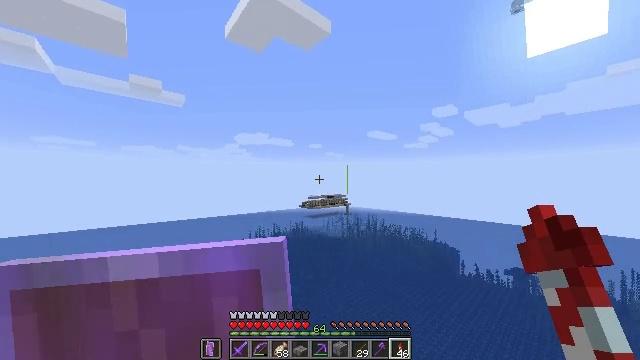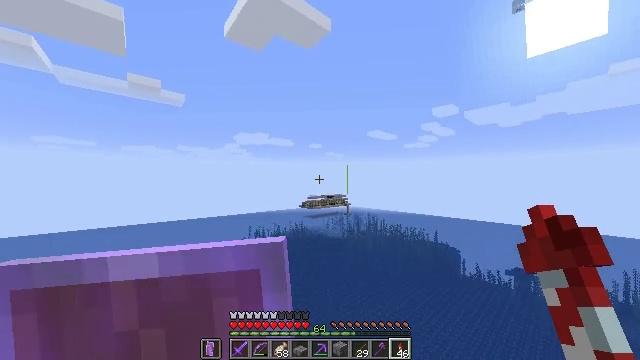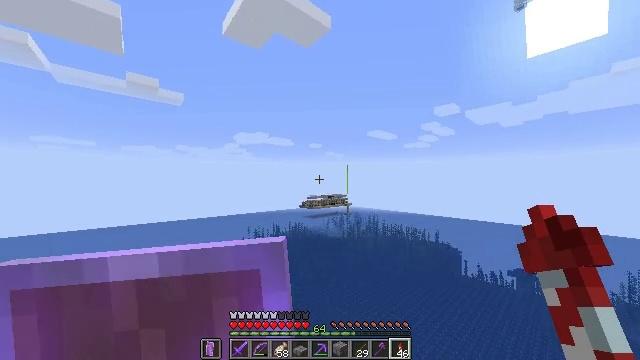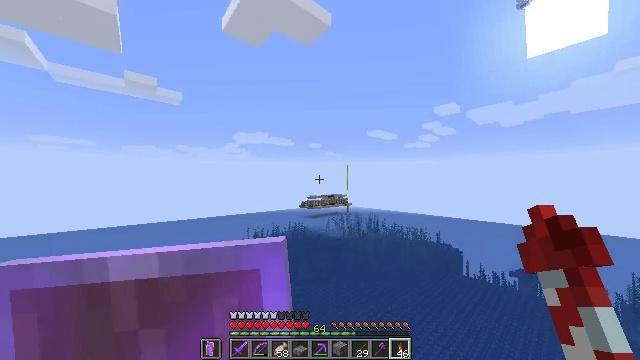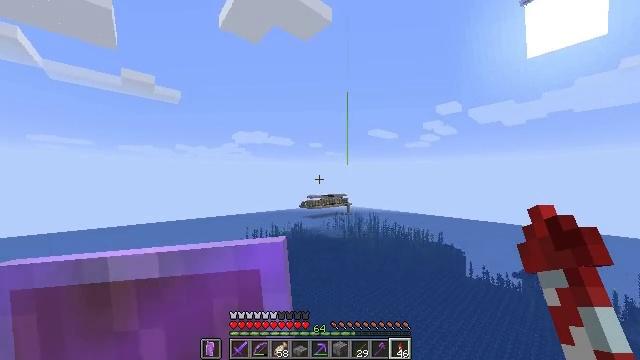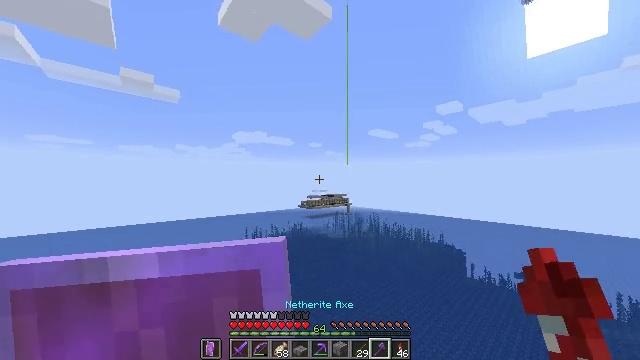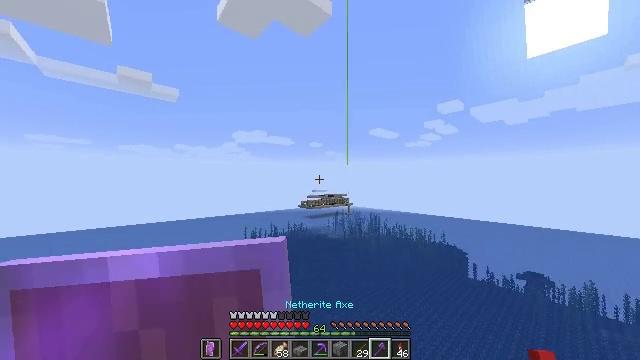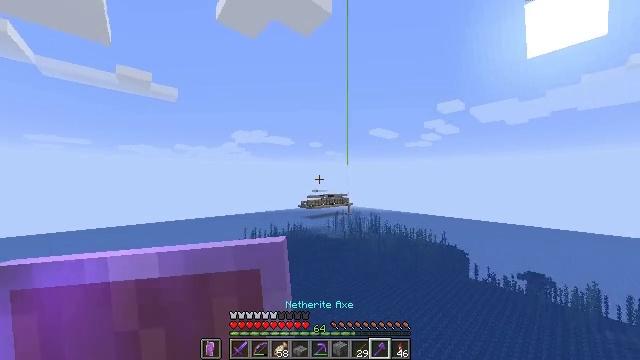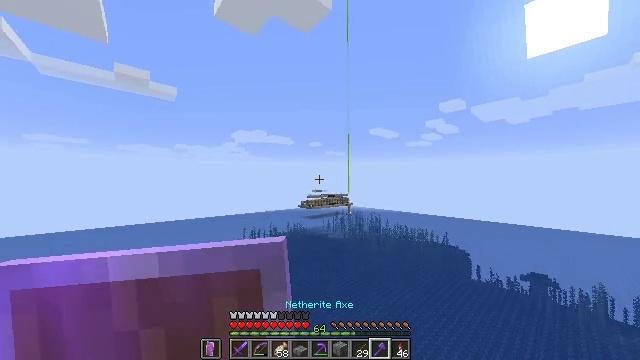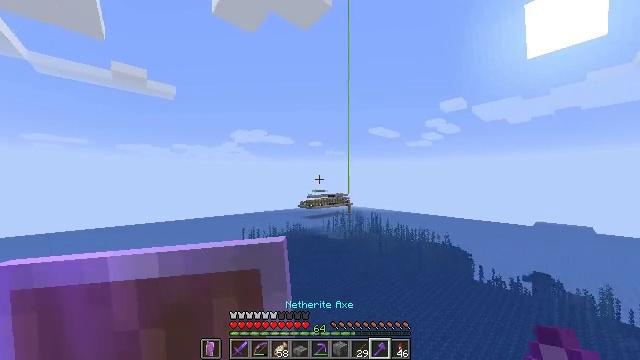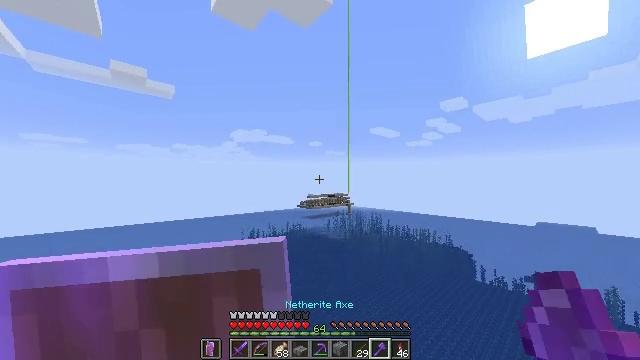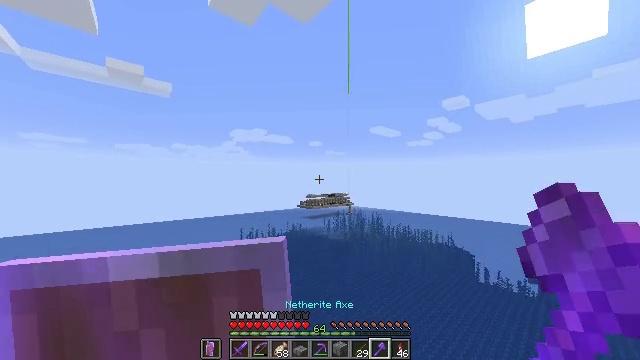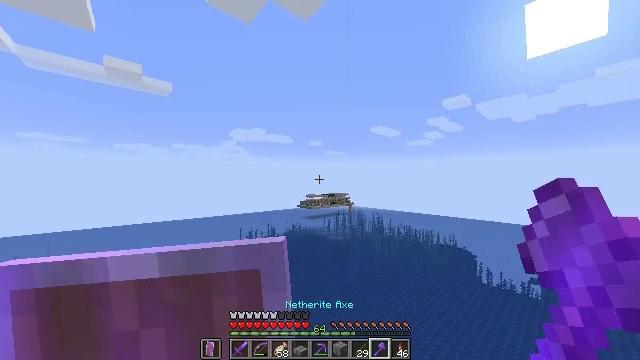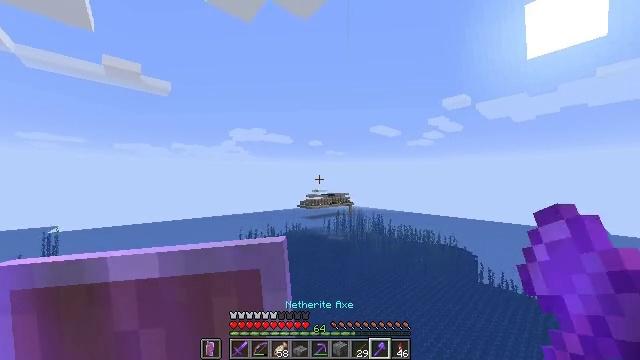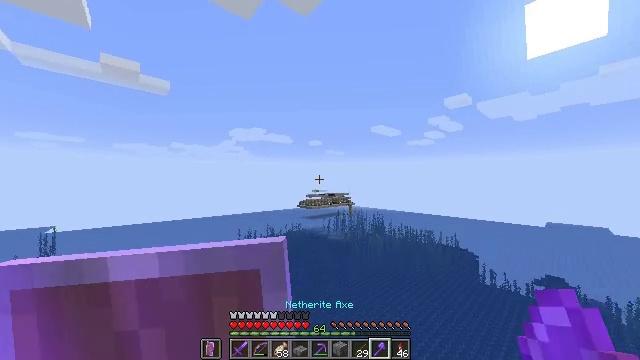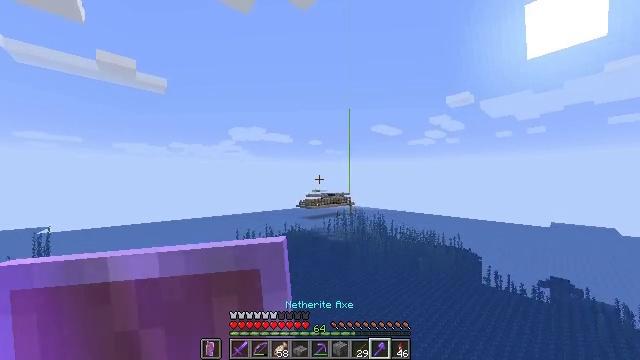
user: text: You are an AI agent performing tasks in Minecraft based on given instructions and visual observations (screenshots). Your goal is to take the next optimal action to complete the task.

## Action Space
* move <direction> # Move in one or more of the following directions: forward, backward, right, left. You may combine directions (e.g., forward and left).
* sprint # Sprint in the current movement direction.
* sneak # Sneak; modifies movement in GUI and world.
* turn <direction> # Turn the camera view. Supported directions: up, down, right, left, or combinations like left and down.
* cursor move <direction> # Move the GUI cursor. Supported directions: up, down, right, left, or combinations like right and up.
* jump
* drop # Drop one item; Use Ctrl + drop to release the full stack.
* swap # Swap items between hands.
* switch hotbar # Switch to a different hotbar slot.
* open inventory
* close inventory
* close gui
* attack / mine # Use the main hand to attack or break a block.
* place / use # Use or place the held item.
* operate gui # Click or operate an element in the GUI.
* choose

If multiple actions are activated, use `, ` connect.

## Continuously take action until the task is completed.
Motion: motion action
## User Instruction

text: Gather the blast furnace into your inventory.
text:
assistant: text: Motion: move forward, sprint
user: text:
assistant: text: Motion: move forward, sprint
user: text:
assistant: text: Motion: move forward, sprint
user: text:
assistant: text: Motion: move forward, sprint
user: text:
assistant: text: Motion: move forward, sprint
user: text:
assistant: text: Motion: move forward, sprint
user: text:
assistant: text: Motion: move forward, sprint
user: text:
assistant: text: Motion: move forward, sprint
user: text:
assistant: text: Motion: move forward, sprint
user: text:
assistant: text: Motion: move forward, sprint
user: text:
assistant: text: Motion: move forward, sprint
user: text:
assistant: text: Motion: move forward, sprint
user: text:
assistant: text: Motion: move forward, sprint
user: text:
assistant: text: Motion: move forward, sprint
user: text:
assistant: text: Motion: move forward, sprint
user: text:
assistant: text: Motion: move forward, sprint
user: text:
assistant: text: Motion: move forward, sprint
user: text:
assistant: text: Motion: move forward, sprint
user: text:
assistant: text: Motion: move forward, sprint
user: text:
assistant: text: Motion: move forward, sprint
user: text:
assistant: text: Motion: move forward, sprint
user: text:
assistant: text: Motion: move forward, sprint
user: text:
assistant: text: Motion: move forward, sprint
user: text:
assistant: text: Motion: move forward, sprint
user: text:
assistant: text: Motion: move forward, sprint
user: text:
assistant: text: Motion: move forward, sprint
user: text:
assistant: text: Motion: move forward, sprint
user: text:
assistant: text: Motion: move forward, sprint
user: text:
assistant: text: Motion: move forward, sprint
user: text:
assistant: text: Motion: move forward, sprint